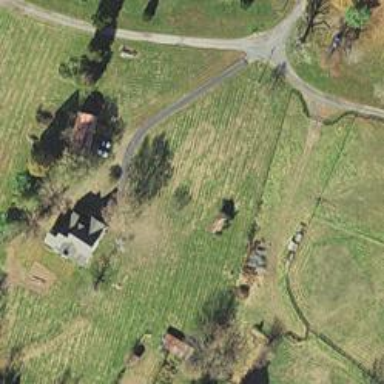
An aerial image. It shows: Driveway.